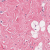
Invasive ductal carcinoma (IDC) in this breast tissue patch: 0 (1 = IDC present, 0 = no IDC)